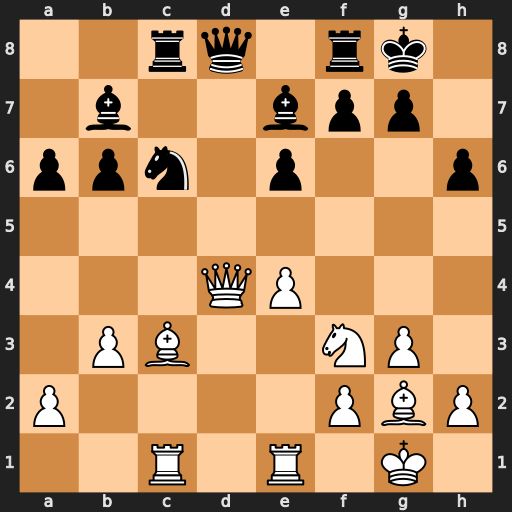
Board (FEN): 2rq1rk1/1b2bpp1/ppn1p2p/8/3QP3/1PB2NP1/P4PBP/2R1R1K1
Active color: w
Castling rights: -
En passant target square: -
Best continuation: Qxg7#